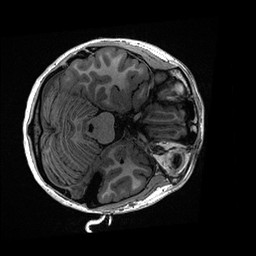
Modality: T1w
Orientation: axial
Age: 19
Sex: female
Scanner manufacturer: ge
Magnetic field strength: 3 T
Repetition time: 0.006952 s
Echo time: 0.00292 s